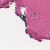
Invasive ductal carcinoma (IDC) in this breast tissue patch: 0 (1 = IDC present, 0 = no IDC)